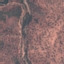
Label: HerbaceousVegetation